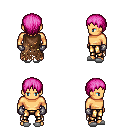
a pixel art fantasy rpg character, male body template, human, tanned skin, brown tattered cape, gold greaves, pink plain hairstyle, metal gloves, white slippers, four views (front, back, left, right), 2x2 character sprite sheet, small pixel art, hard edges, no anti-aliasing